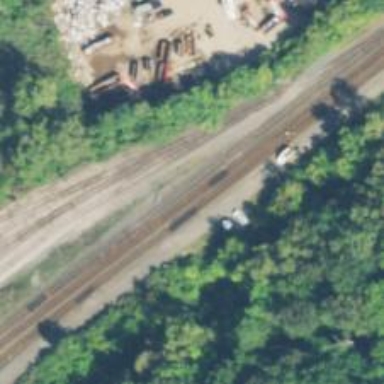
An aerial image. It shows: Railway siding with rails.